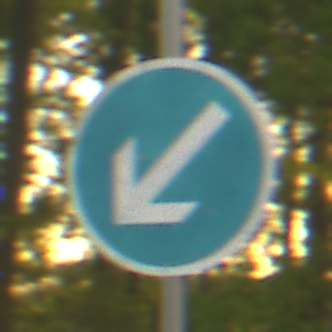
Verkehrszeichen: VorgeschriebeneVorbeifahrtLinks
Umgebung: Outdoor, RoadRail
Tageszeit: SunriseSunset
Wetter: Clear
Licht: Natural
Jahreszeit: NotSpecified
Kontrast: LowContrast